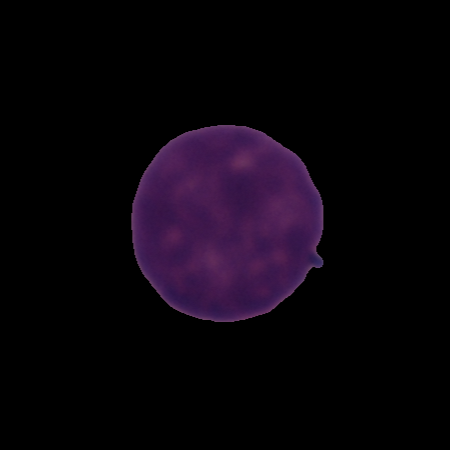
Label: healthy